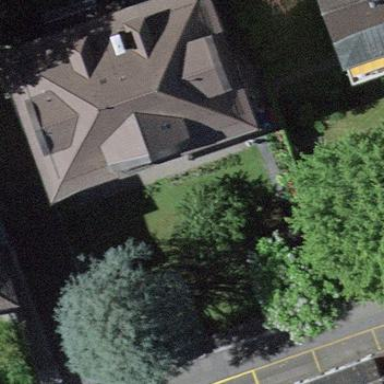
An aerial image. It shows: Building with hipped roof shape.